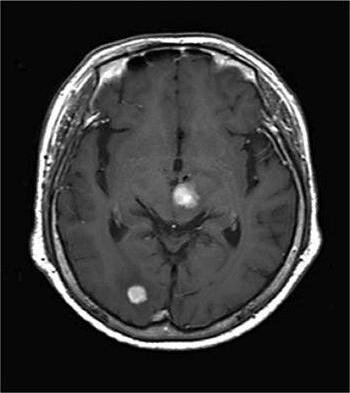
Label: notumor